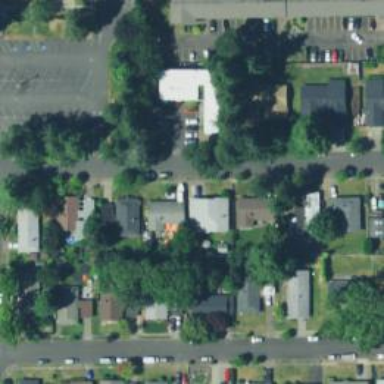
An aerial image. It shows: Living street.